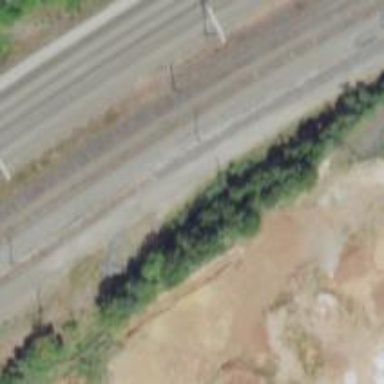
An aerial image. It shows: Abandoned railway yard.